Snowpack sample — Snodgrass Mountain, Crested Butte, Colorado (2/4/25, 12:06 PM MST)
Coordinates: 38.923, -106.968
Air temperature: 35 °F
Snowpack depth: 80 cm
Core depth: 80 cm
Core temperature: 32 °F
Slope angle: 14°, slope face: 78°
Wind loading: low
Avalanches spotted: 0
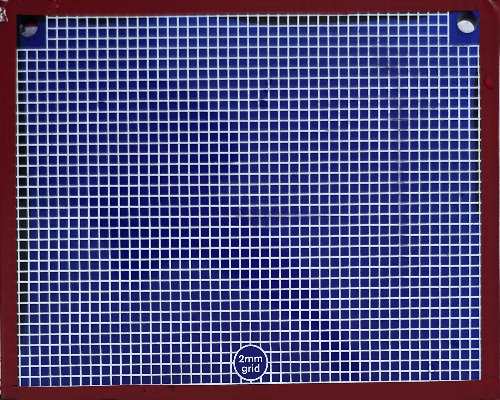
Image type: profile
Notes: No avalanches nearby, unusually warm weather for the last month reported by residents, Collected 25 yards from treeline